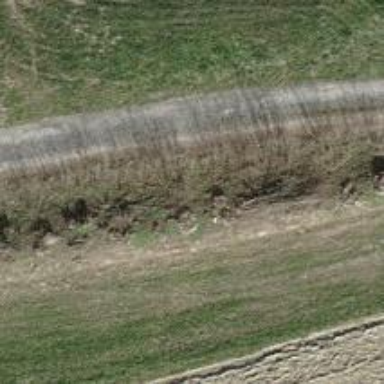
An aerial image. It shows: Hedge barrier.